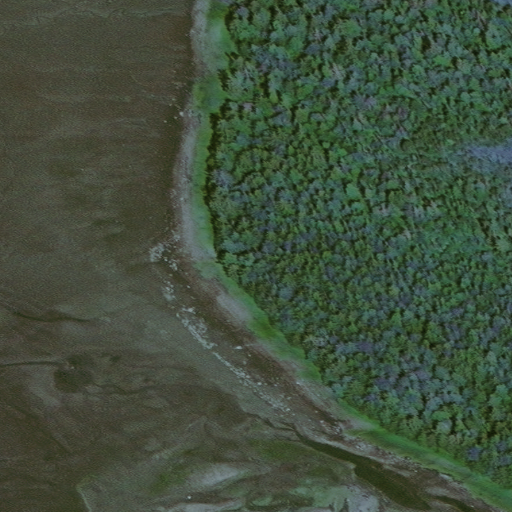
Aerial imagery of cape in Alaska named Danger Point containing only unknown